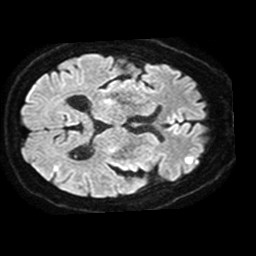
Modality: TRACE
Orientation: axial
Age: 57
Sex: male
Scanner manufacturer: philips
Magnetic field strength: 1.5 T
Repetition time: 3.643 s
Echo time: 0.09255 s